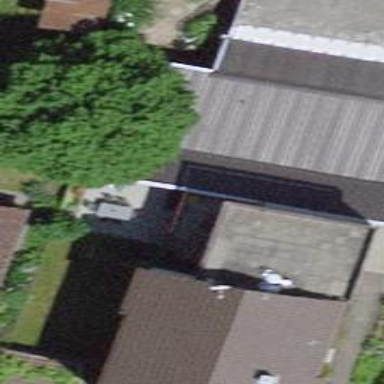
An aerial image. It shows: View of roof of building.